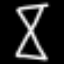
Label: hourglass